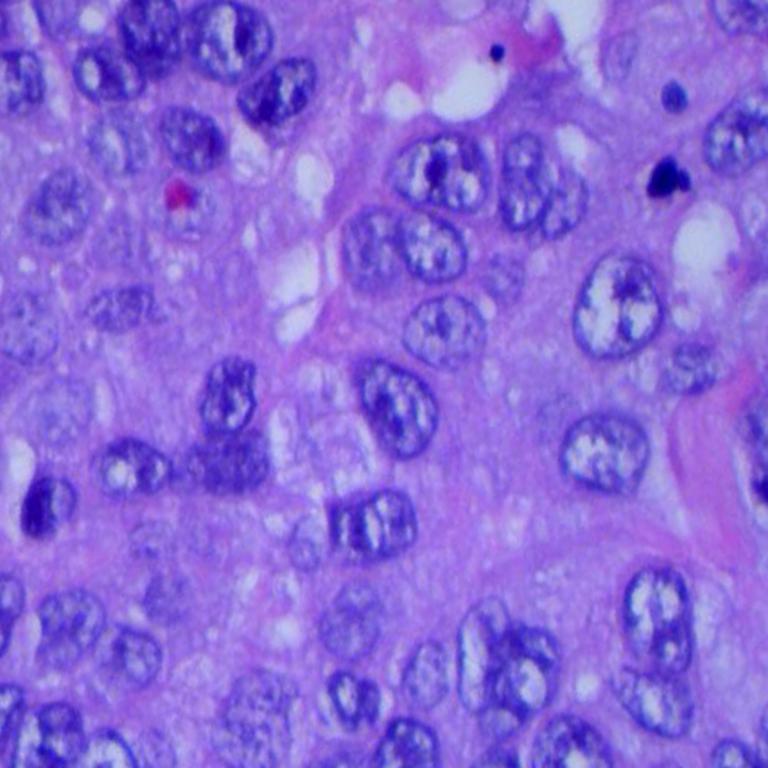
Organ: lung
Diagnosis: squamous carcinomas